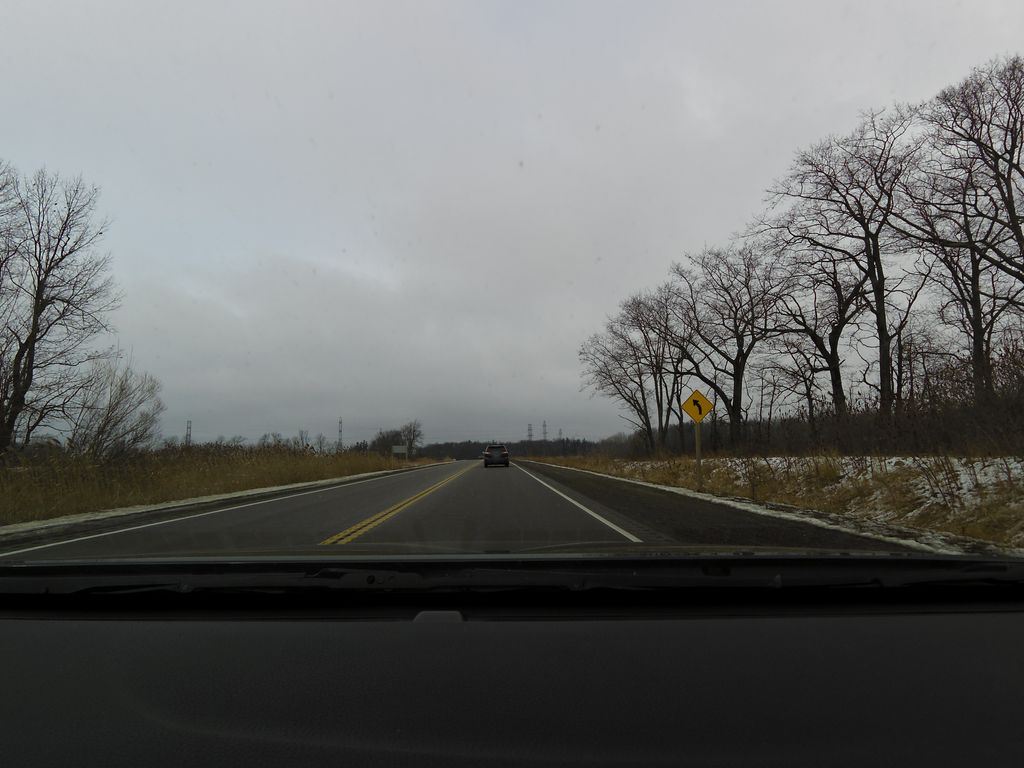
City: hamilton